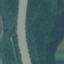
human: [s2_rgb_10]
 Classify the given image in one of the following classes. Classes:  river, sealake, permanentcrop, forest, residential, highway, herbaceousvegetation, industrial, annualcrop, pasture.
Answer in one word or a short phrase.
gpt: River